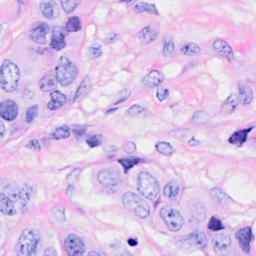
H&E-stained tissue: Breast